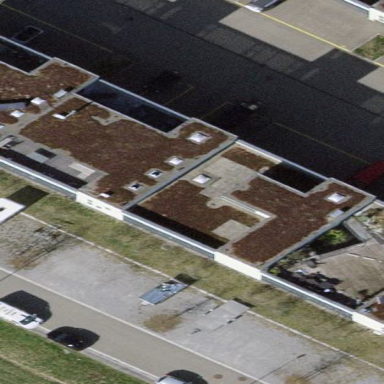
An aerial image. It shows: Terrace building.